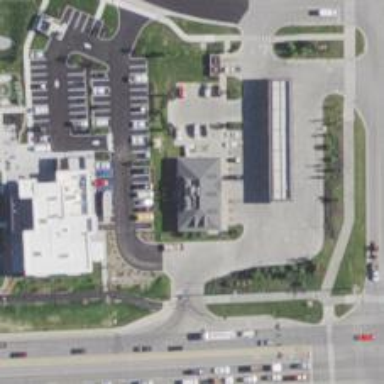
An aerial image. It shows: Convenience shop.